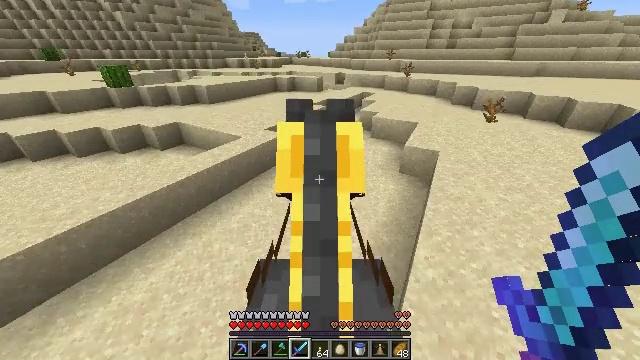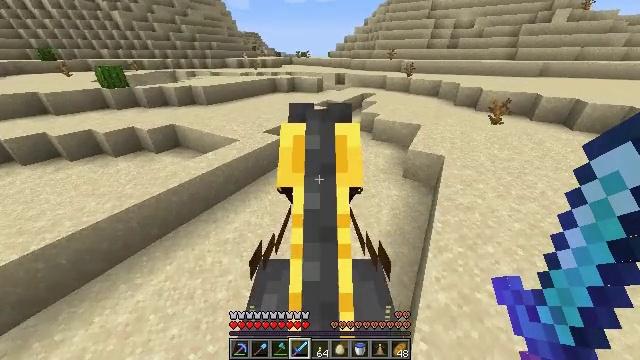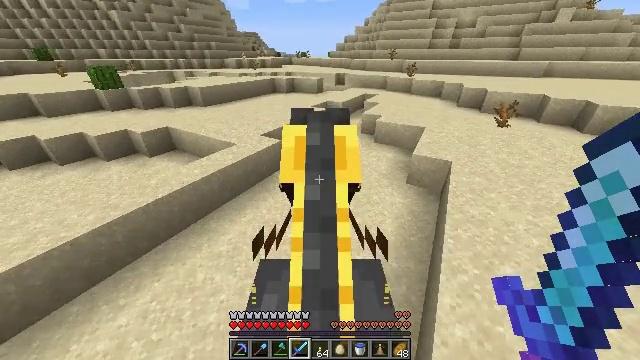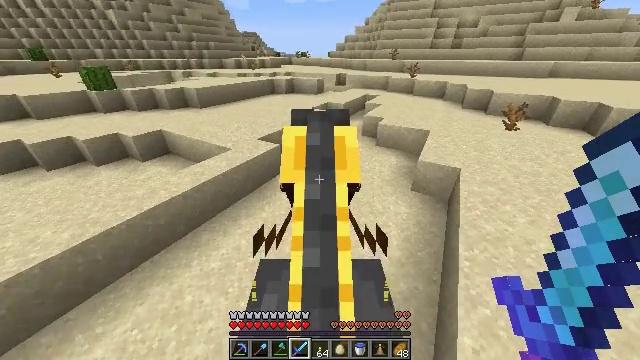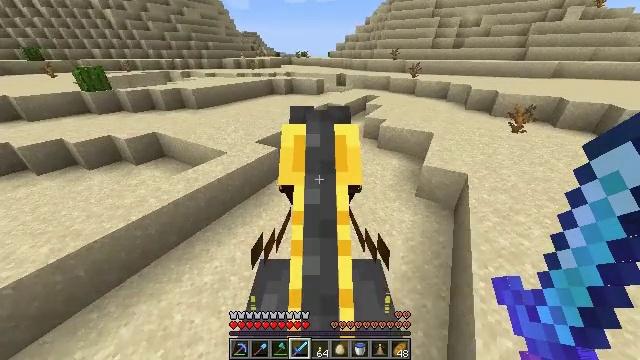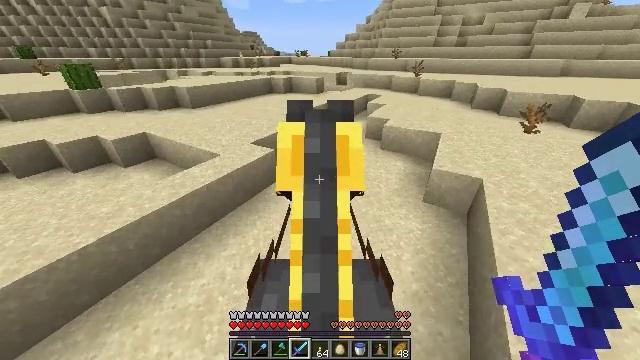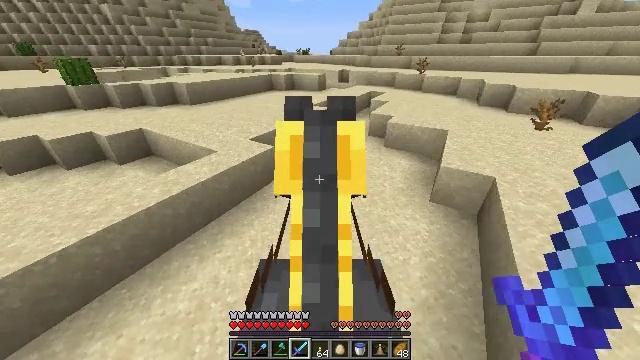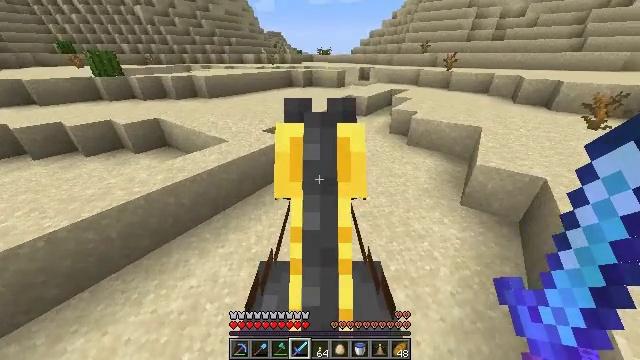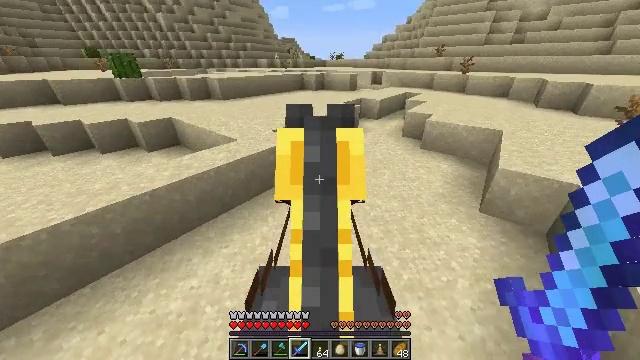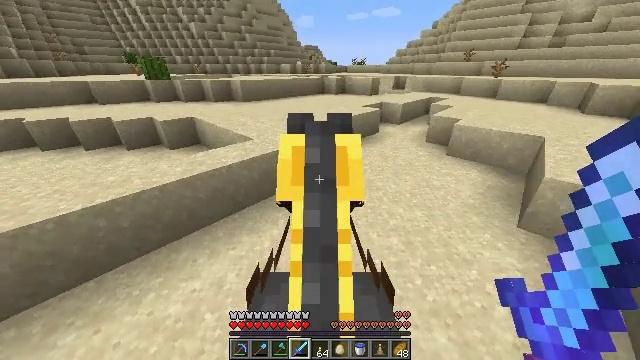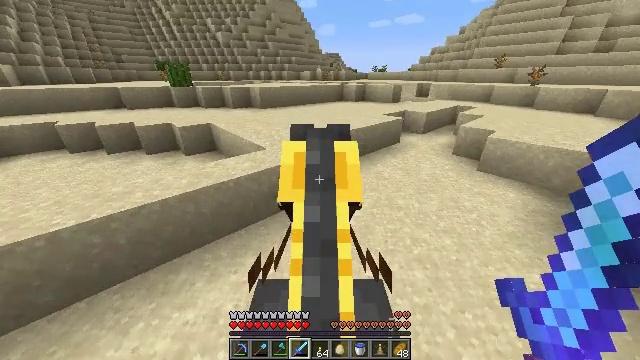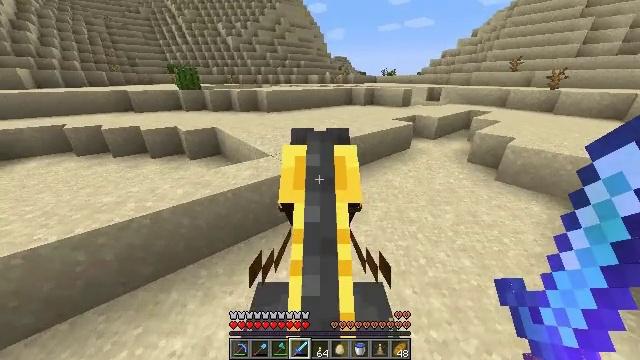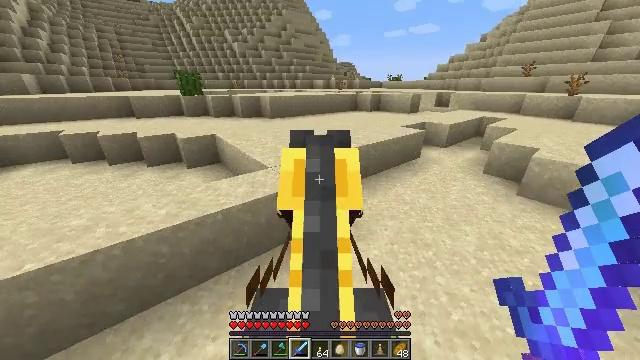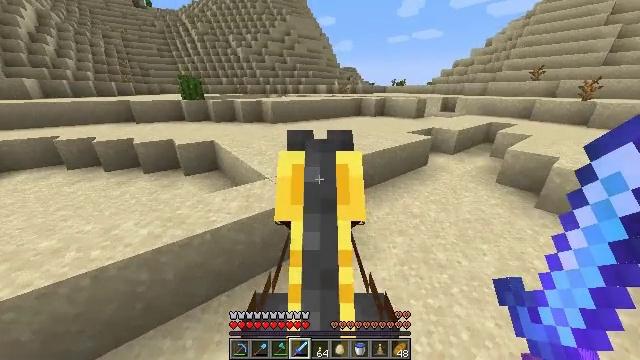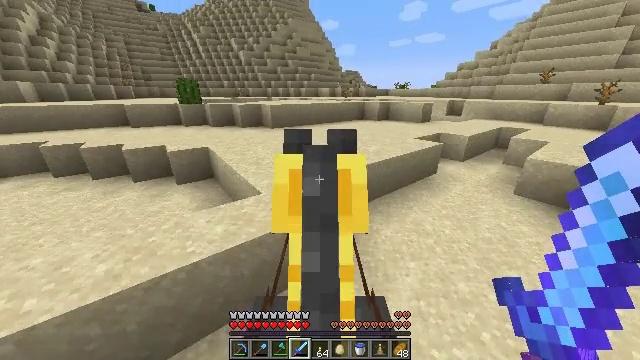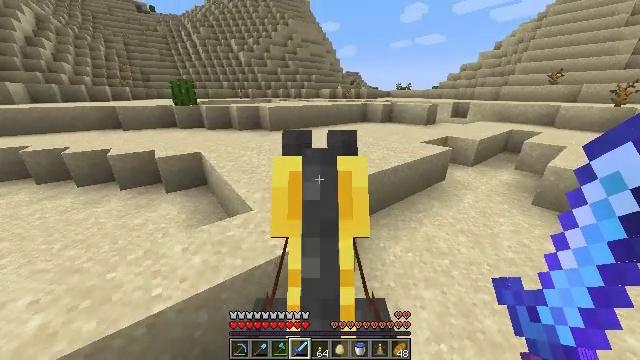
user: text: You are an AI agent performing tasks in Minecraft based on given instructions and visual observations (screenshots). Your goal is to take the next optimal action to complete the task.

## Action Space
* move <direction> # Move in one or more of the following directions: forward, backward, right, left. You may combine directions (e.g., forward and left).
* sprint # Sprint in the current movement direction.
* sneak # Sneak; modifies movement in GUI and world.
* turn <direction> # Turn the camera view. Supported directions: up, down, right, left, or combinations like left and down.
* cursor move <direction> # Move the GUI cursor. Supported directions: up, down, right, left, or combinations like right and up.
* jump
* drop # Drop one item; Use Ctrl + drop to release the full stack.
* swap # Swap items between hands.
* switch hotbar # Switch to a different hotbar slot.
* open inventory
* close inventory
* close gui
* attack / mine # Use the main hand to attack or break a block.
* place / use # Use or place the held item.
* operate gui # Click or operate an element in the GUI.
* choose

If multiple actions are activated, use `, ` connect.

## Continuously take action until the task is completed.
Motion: motion action
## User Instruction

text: Collect sandstone by mining.
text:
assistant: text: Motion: move forward, sprint
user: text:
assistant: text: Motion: move forward, sprint
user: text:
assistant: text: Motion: move forward, sprint
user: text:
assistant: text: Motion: move forward, sprint
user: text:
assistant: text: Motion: move forward, sprint
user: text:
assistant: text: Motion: move forward, sprint, turn left
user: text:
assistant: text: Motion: move forward, sprint, turn left
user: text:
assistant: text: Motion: move forward, sprint, turn left and up
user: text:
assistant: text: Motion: move forward, sprint, turn left and up
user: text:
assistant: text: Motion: move forward, sprint, turn left and up
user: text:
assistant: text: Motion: move forward, sprint, turn left
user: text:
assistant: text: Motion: move forward, sprint, turn left and up
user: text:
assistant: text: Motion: move forward, sprint, turn up
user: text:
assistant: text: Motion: move forward, sprint
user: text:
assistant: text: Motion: move forward, sprint
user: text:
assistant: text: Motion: move forward, sprint
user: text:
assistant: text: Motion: move forward, sprint
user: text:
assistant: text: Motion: move forward, sprint
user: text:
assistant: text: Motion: move forward, sprint
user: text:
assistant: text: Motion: move forward, sprint
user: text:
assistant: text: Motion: move forward, sprint
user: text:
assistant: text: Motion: move forward, sprint
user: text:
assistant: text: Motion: move forward, sprint
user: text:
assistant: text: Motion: move forward, sprint
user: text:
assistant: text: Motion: move forward, sprint
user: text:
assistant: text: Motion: move forward, sprint
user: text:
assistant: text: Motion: move forward, sprint
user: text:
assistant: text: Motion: move forward, sprint
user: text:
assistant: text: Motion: move forward, sprint
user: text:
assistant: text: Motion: move forward, sprint